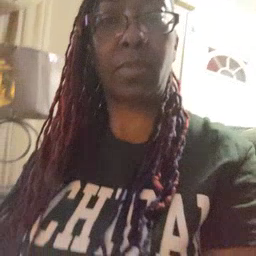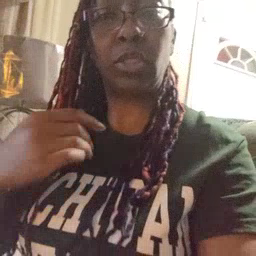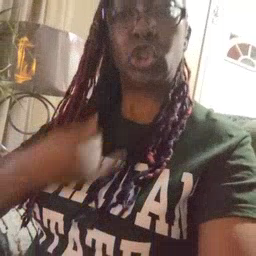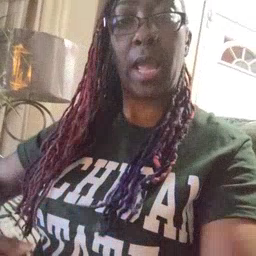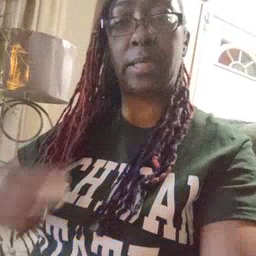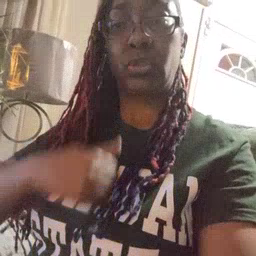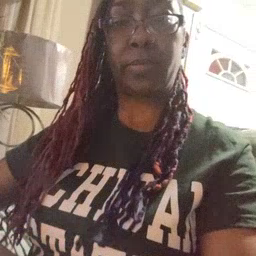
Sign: jacket